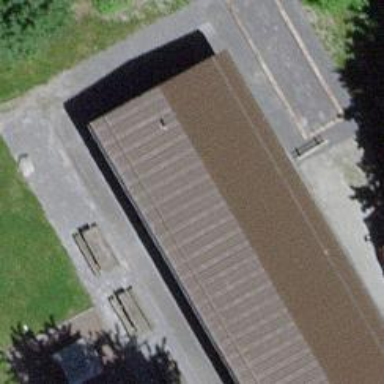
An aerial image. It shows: Community centre building.